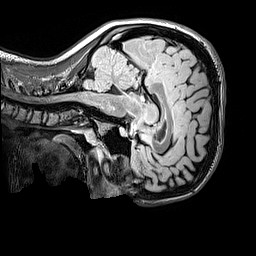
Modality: FLAIR
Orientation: sagittal
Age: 12
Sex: female
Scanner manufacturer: siemens
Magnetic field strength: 3 T
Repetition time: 5 s
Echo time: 0.388 s